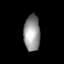
Tissue: lung
Cell type: Myeloid cells
Senescence score: 0.579
Nuclear area (px): 572
Mean DAPI intensity: 149.276